Question: MS Word has such a feature:

Small rectangle is shown above vert scrollbar and is clickable.
I want to add such thumb above vertical scrollbar of my TMemo descendant, for example. How can I? I need to handle click on such thumb - show split screen (show 2nd memo).
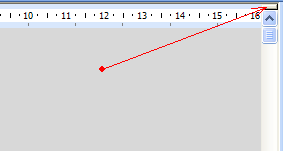
Answer: Word constructs this form in a custom fashion - it separately adds the thumbs and the scrollbar to the window. To emulate this behaviour in VCL you would have to do the same - instead of instantiating a TMemo, make a custom control containing the memo, and a regular scroll bar, and use positioning to put a tiny button above the scrollbar with the same width.